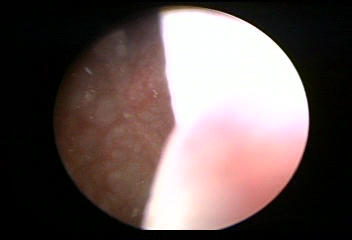
Modality: WLC
Class: Normal mucosa
Bladder cancer association: No